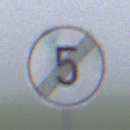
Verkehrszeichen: EndeGeschwindigkeit5
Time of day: MorningAfternoon
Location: Outdoor (RoadRail)
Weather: Overcast
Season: NotSpecified
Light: Natural